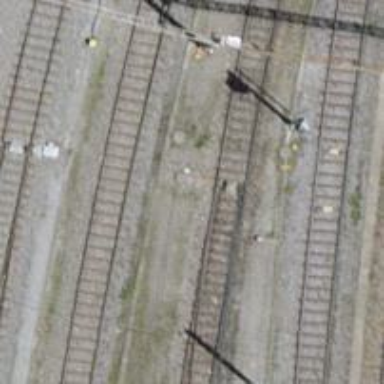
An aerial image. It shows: Railway switch.